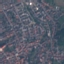
Label: Residential